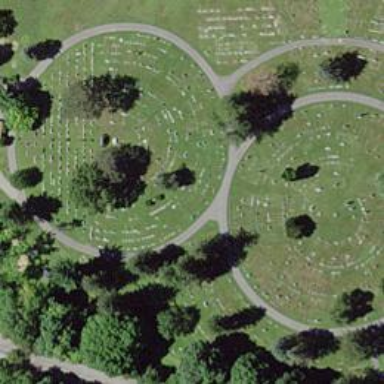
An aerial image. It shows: Cemetery.